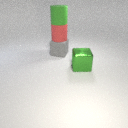
large green rubber cylinder above large gray rubber cube